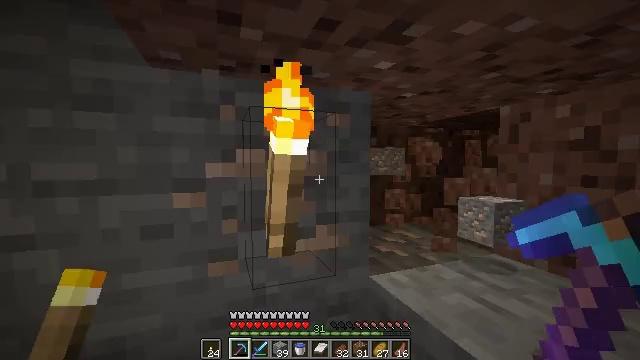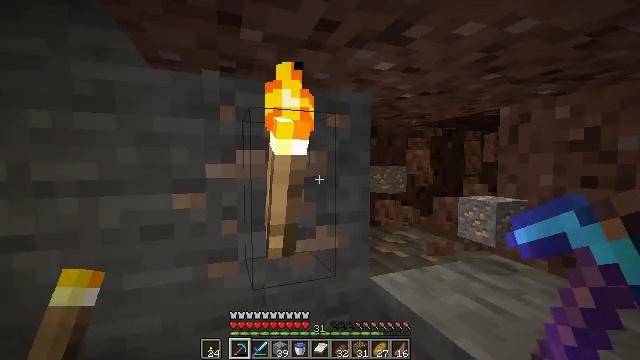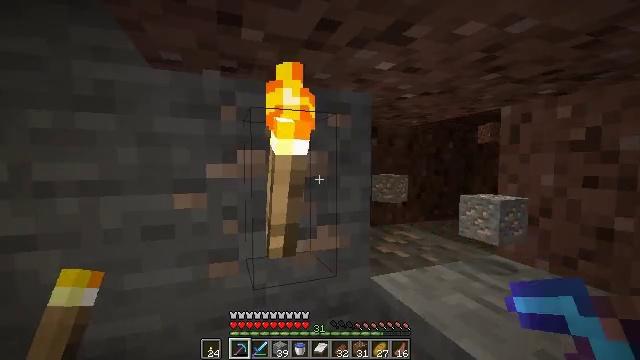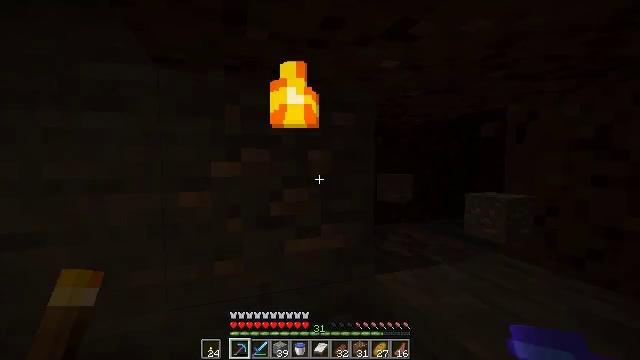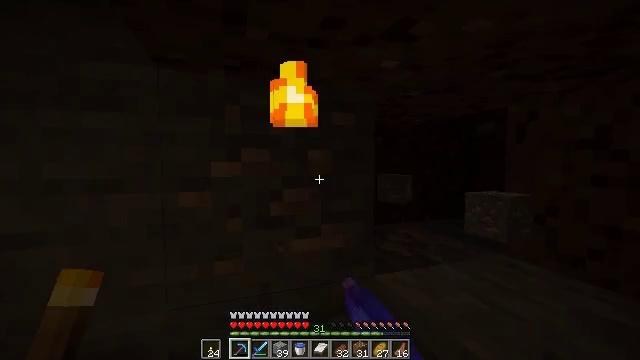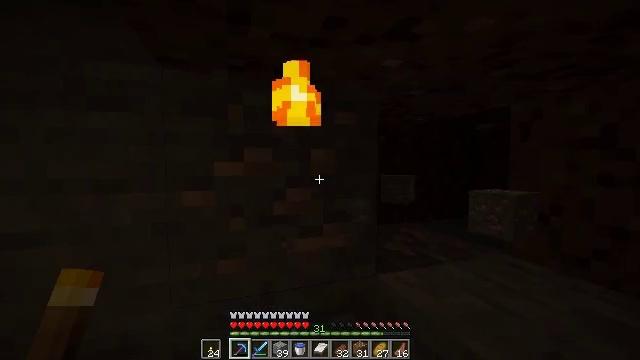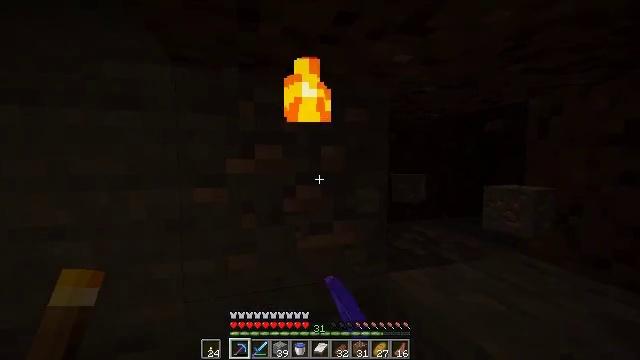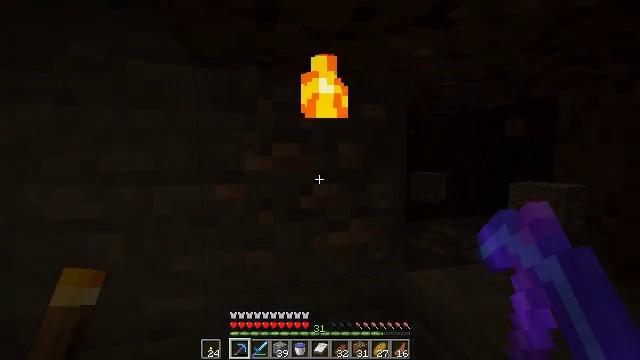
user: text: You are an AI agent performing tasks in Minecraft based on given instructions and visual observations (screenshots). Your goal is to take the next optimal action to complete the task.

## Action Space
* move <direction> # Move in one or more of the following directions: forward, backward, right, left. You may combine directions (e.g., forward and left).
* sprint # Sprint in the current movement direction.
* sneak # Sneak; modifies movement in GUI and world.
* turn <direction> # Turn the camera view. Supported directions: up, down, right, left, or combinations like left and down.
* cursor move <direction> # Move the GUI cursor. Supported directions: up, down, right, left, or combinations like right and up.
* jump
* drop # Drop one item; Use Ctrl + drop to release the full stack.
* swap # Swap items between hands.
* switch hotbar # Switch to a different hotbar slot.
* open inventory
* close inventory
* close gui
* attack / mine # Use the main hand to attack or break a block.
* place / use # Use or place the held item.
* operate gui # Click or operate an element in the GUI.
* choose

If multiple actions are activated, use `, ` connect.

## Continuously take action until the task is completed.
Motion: motion action
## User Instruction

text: Gather the wall torch from the wall.
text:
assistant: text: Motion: no_op
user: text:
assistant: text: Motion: no_op
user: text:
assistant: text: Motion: attack / mine
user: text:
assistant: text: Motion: attack / mine
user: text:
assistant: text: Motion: attack / mine
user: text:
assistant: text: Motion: turn left, attack / mine
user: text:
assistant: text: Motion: turn left, attack / mine
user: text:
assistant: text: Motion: attack / mine